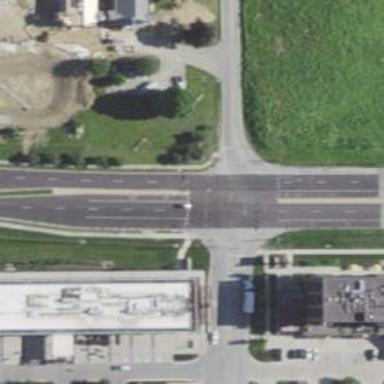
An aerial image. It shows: Marked road crossing.